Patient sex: M
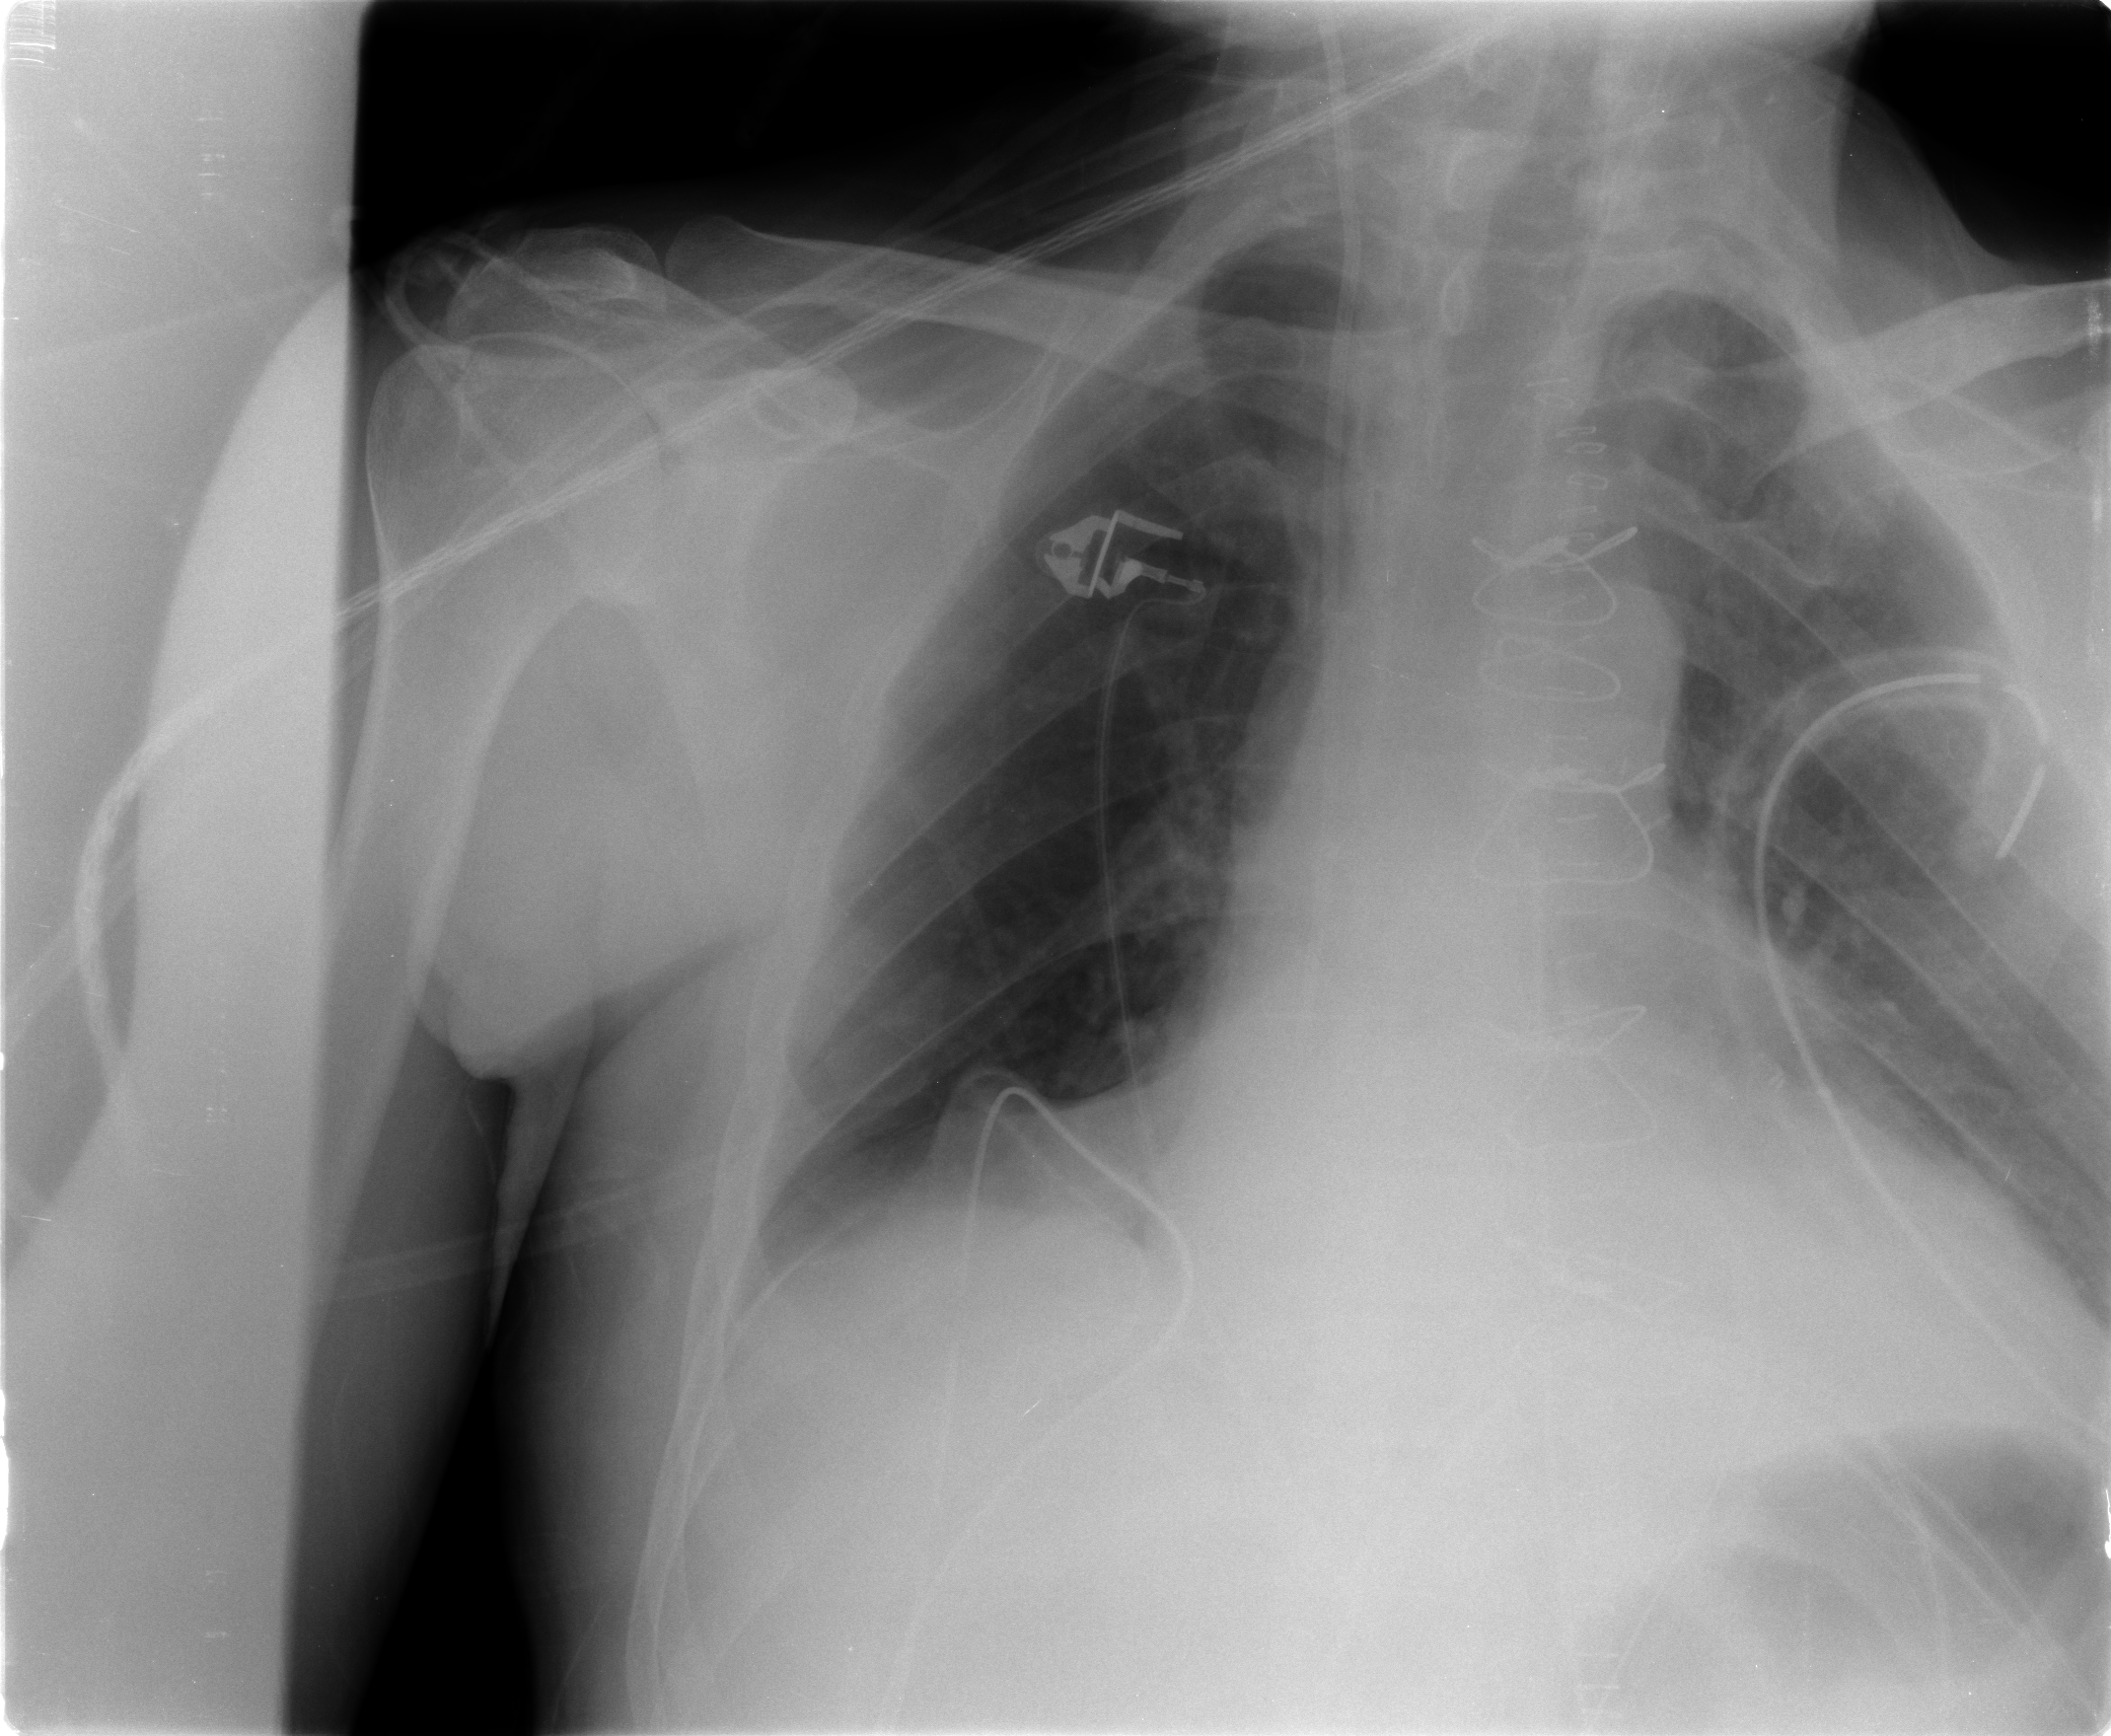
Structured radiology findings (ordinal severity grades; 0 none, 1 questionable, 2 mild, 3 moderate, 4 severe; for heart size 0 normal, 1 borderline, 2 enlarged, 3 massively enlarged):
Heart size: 0
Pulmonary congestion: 2
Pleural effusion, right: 2
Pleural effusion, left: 2
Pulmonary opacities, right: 0
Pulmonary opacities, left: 0
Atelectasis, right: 2
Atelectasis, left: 2